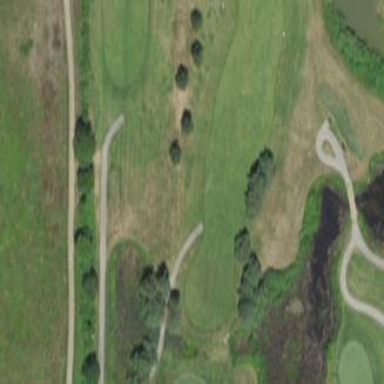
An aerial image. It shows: Area of rough grass used for golf.